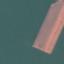
Land use / land cover: AnnualCrop